Field crop: maize
Growth stage: 2
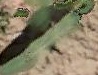
Species: maize